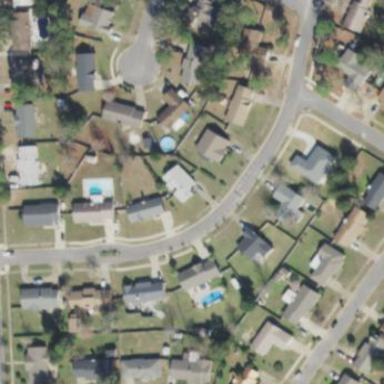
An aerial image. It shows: This residential area consists of single-family homes.